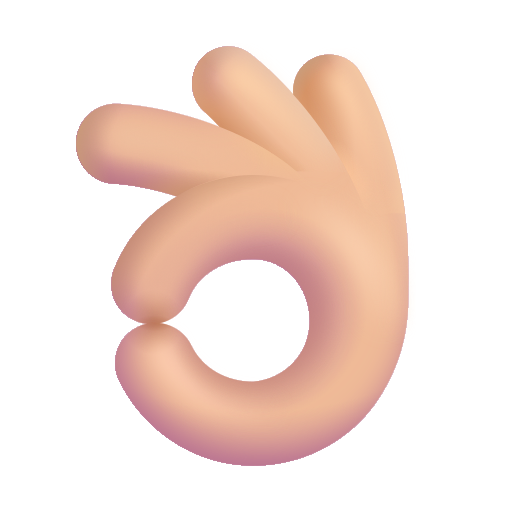
ok hand color  light